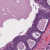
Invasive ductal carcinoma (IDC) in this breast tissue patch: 0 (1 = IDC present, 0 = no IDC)